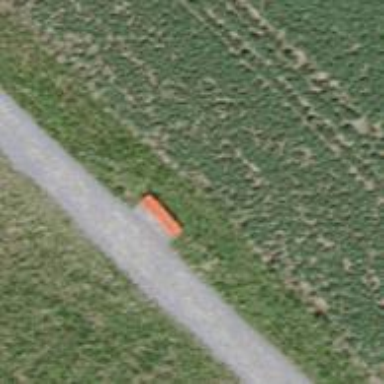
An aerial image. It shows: Red bench.